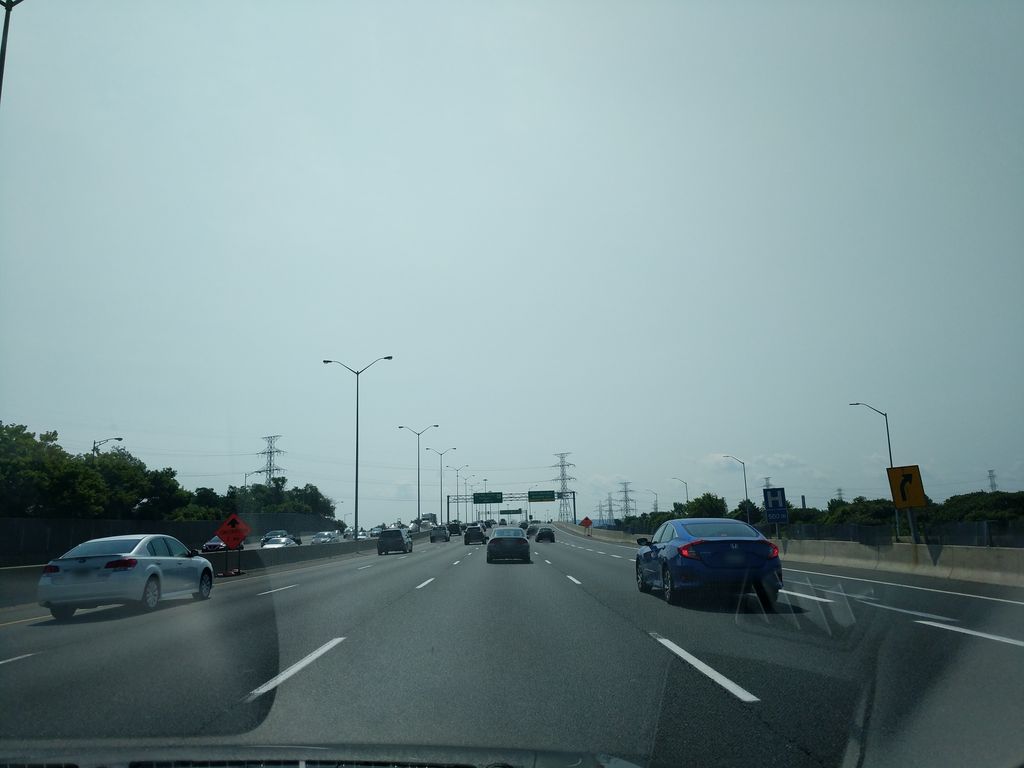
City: hamilton